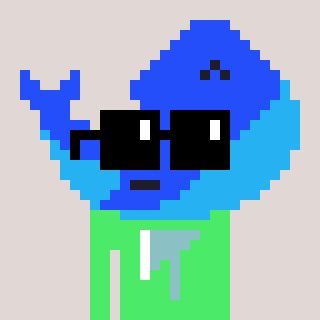
a pixel art character with square black sunglasses, a whale-shaped head and a teal-colored body on a warm background